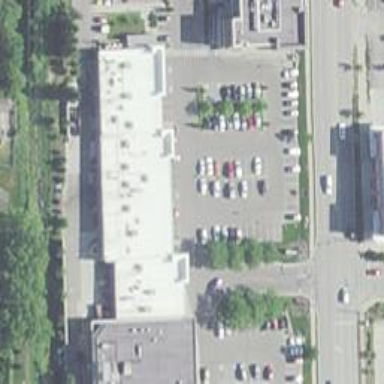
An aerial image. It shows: Veterinary facility.